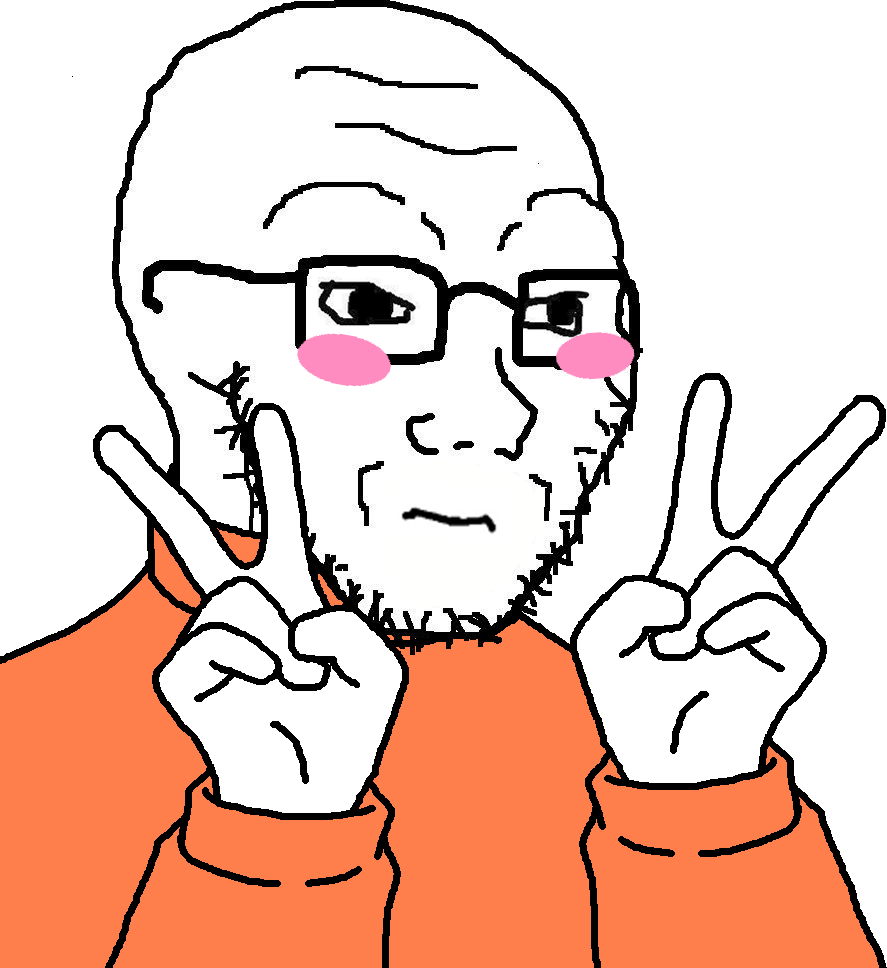
Label: 5_Soyjak